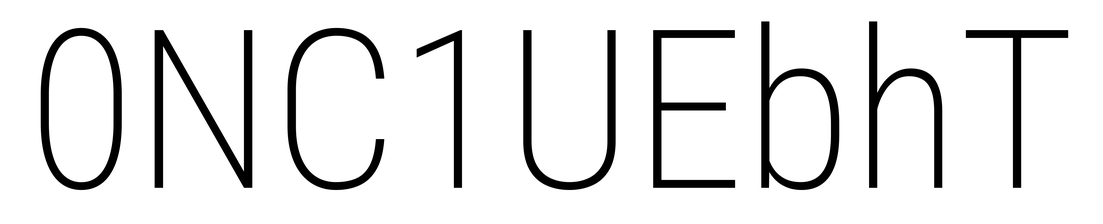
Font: Roboto_Condensed_ExtraLight